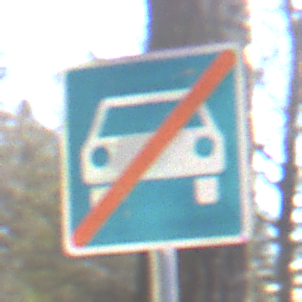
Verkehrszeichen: EndeKraftfahrstrasse
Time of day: MorningAfternoon
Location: Outdoor (Nature)
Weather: Clear
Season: Winter
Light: Natural